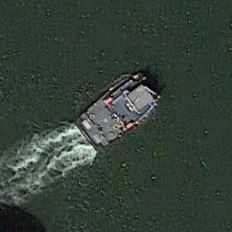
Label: civil